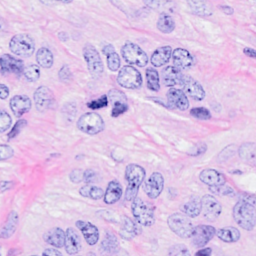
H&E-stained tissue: Breast